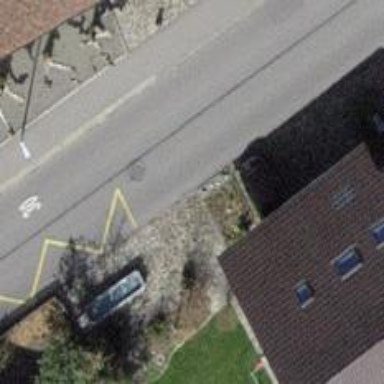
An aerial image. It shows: Platform for public transport. The platform is located by the road.